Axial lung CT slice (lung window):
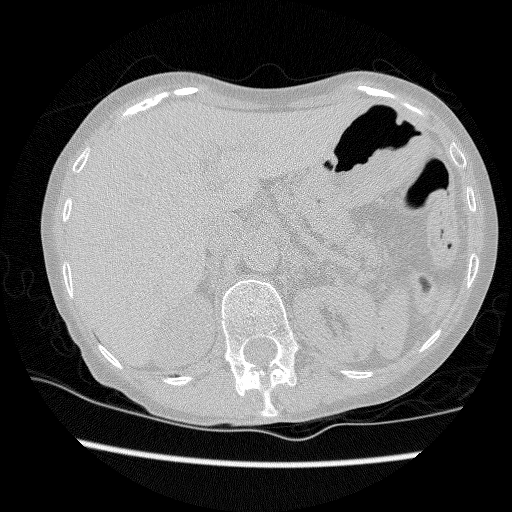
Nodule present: no